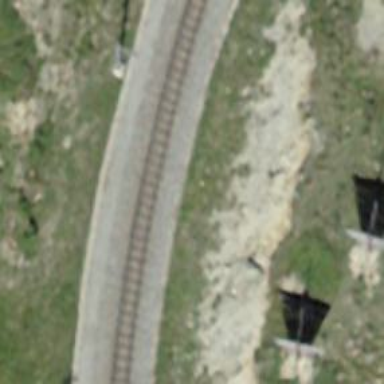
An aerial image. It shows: Narrow-gauge railway with single track. The railway is electrified with contact line.